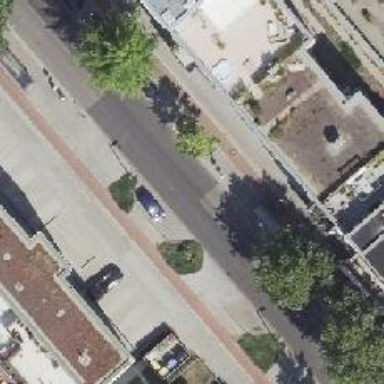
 as well as separate parking spaces on both sides."